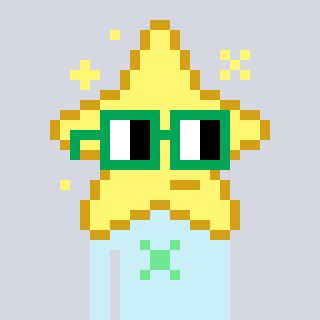
a pixel art character with square green glasses, a star-shaped head and a cold-colored body on a cool background